Question: I have a code which Creates a Database Connection as Follows.
'''
$dbConn = new mysqli($dbHost, $dbUserName, $dbUserPasswrd, $database);
$strSQL = 'SELECT *
FROM Table_Name';
$stmt = $dbConn->prepare($strSQL);
$stmt->execute();
$stmt->close();
$dbConn->close();
'''
I have created a php page where i call this code.
Now when I see the connections in mysql database using toad GUI it is showing 1 connection during the first time the page loads and count keeps on increasing when the page get refreshed.
1.Why the no of connections increase despite I have mysqli close at the end of code
2.Does using $dbConn->close() help in optimizing performace of DB by reducing no of unused connections
Please explain in brief so everyone can learn some.

Thanks for Reply
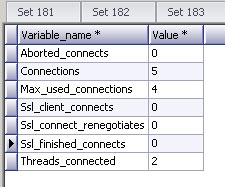
Answer: <URL> says: >
I.e. 'connections' counts all attempts to connect that have been made while 'threads_connected' is probably the value you are interested in.